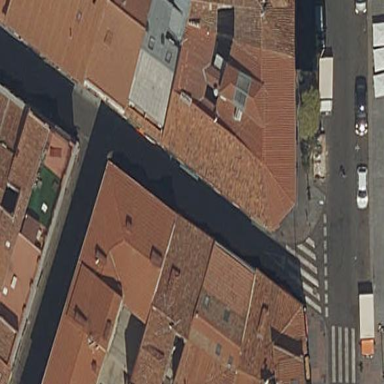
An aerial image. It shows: Building with brown roof.